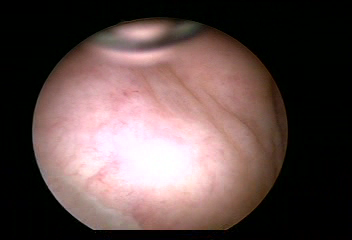
Modality: WLC
Class: Foreign bodies
Subclass: AirBubble
Bladder cancer association: No
Annotated structures: Air bubble